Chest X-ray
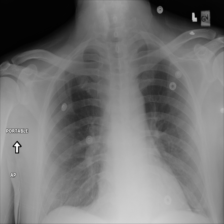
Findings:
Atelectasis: negative
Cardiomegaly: negative
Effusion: negative
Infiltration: negative
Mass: negative
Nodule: negative
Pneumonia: negative
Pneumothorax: negative
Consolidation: negative
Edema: negative
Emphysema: negative
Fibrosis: negative
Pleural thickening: negative
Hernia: negative